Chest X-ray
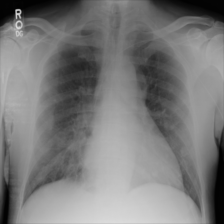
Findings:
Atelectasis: negative
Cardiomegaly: negative
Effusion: negative
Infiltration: negative
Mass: positive
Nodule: positive
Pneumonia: negative
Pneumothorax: negative
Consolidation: negative
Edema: negative
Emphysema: negative
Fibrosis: negative
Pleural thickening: negative
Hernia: negative